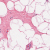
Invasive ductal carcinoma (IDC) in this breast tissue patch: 0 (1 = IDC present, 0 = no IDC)